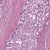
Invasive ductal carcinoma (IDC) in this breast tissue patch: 0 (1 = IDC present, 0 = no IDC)